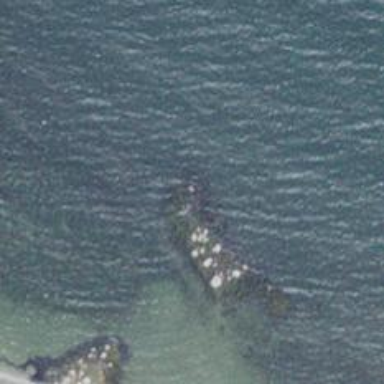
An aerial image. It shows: Natural rock reef.